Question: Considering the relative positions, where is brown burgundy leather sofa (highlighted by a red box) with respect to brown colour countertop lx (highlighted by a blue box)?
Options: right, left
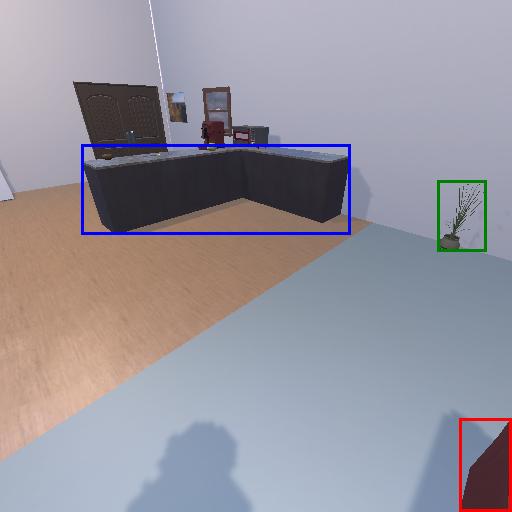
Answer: right